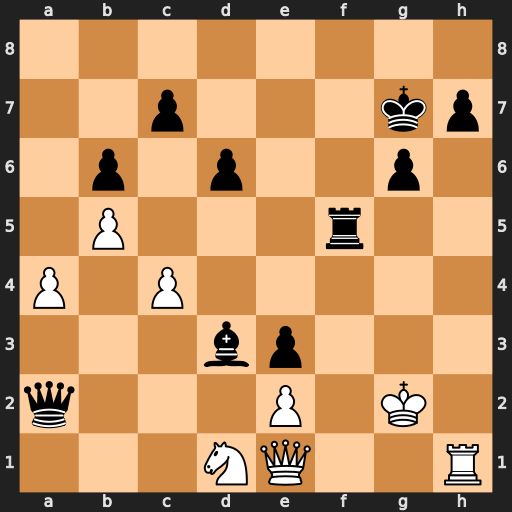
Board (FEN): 8/2p3kp/1p1p2p1/1P3r2/P1P5/3bp3/q3P1K1/3NQ2R
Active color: w
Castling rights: -
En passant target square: -
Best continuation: Qc3+ Kg8 Qxd3